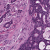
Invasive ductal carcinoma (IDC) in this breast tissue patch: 0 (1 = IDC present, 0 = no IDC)